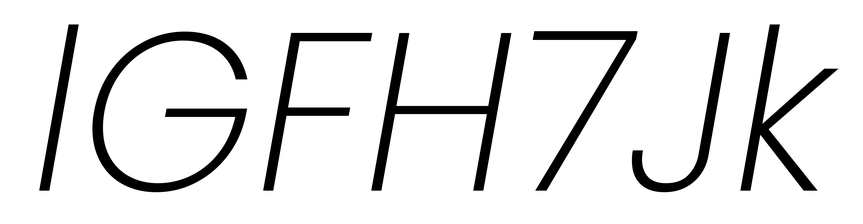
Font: Poppins-ExtraLightItalic